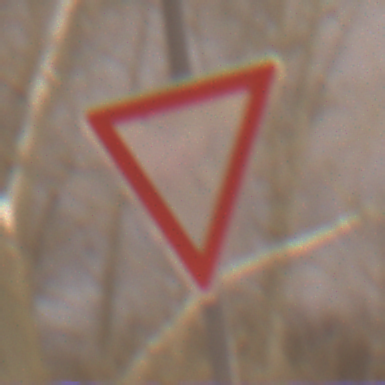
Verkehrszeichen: VorfahrtGewaehren
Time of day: Night
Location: Outdoor (Urban)
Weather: Overcast
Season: Winter
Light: Artificial